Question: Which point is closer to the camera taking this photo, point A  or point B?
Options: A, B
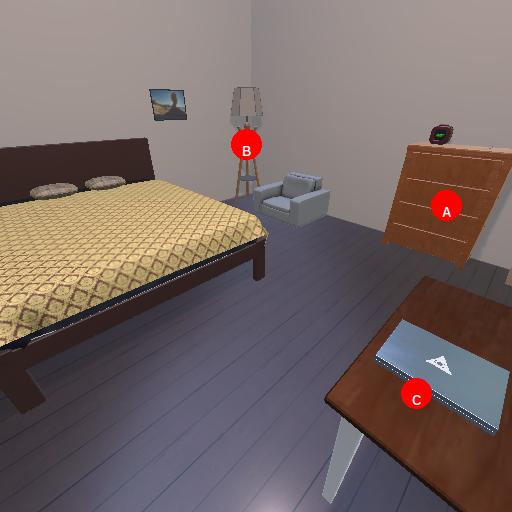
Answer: A